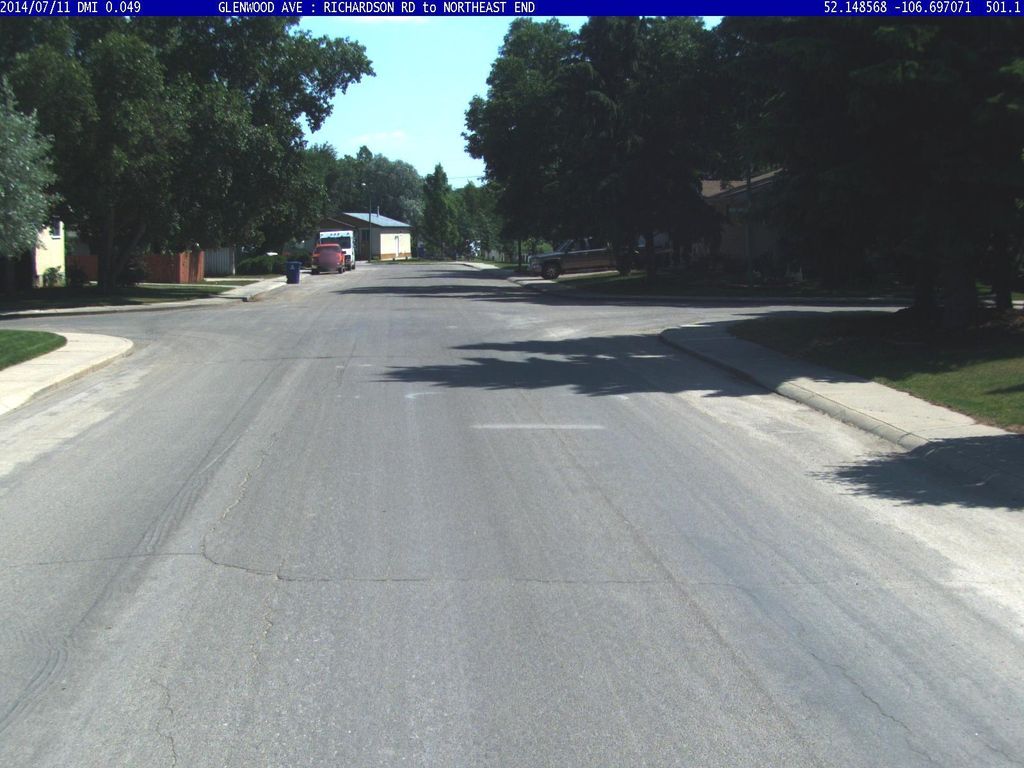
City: saskatoon